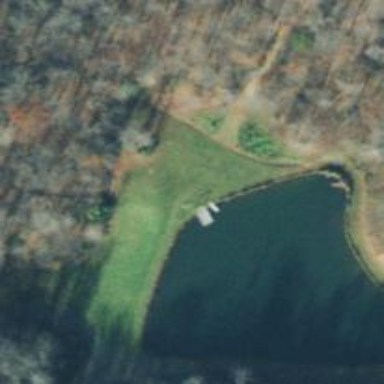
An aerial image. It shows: Dock by the waterway.